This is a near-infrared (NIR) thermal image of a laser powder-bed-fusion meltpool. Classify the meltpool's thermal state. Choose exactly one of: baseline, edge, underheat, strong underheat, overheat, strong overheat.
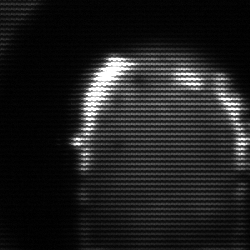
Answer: baseline